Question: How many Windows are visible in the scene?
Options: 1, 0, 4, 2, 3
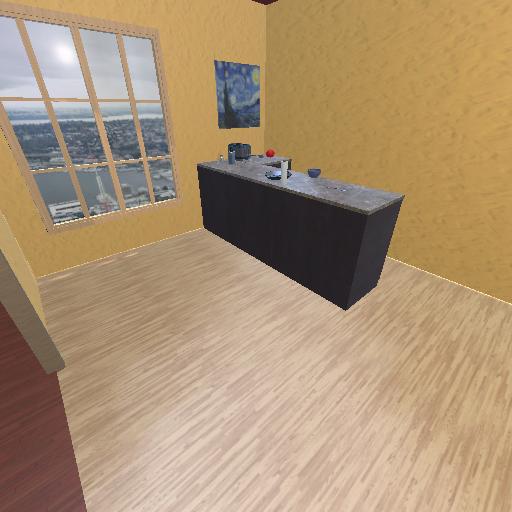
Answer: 1